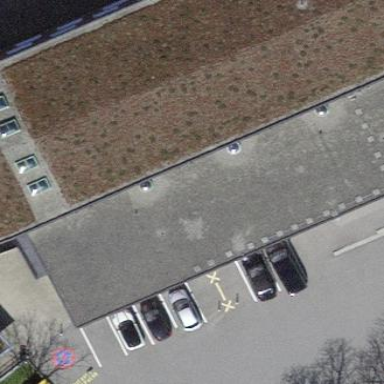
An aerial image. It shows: School building.